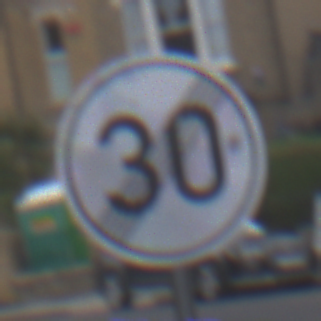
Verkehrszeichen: EndeGeschwindigkeit30
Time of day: MorningAfternoon
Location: Outdoor (Urban)
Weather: Overcast
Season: NotSpecified
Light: Natural